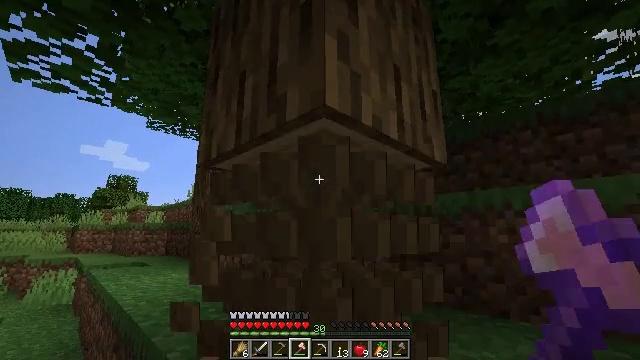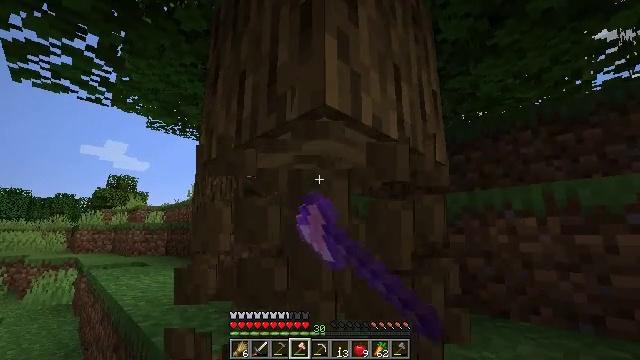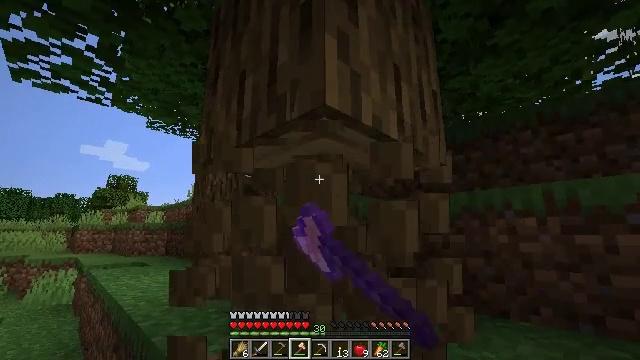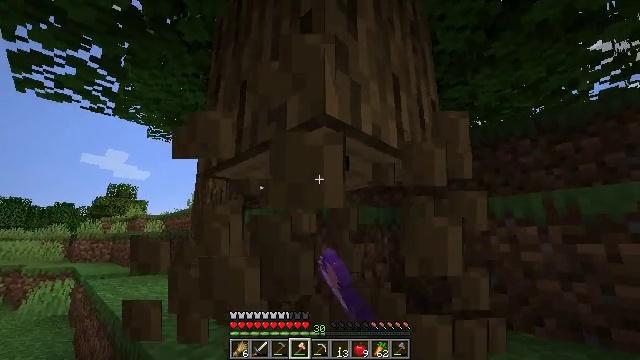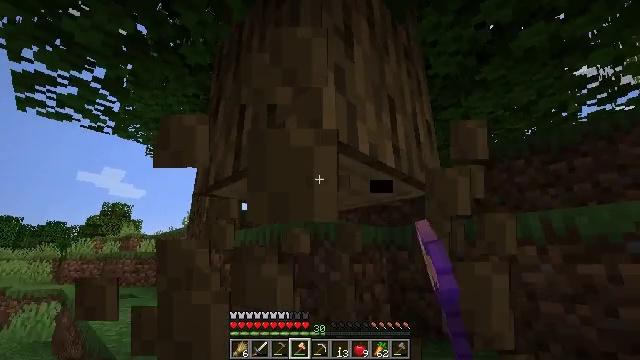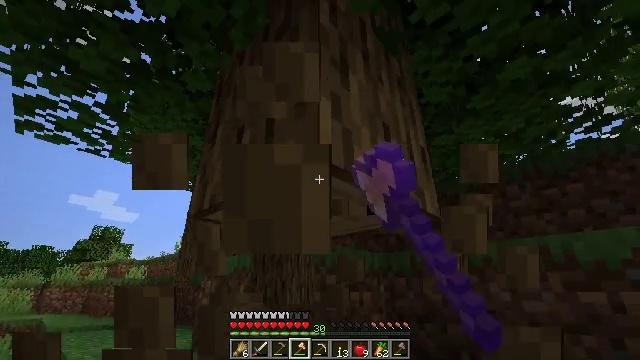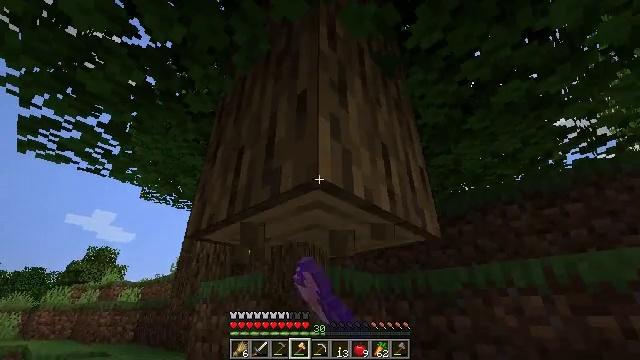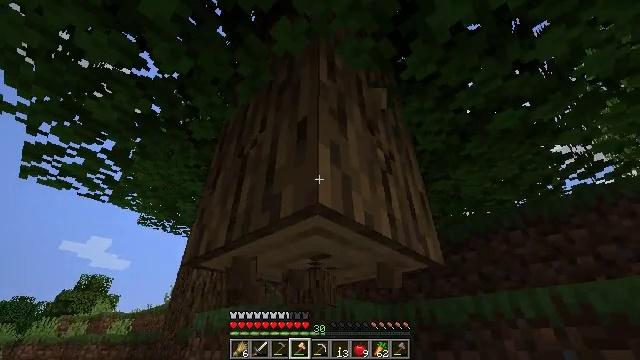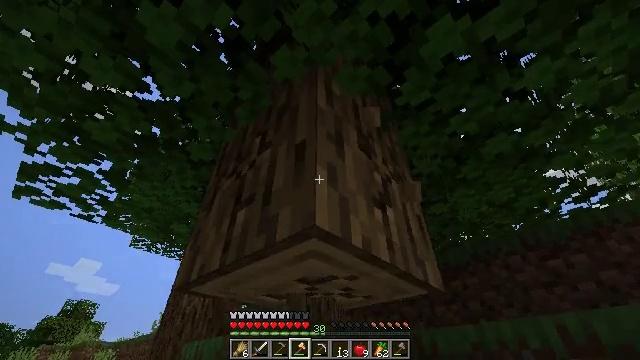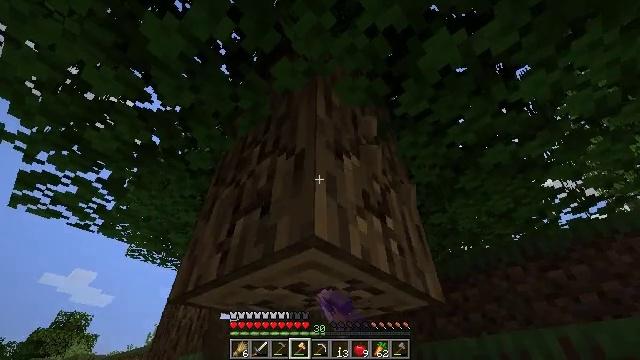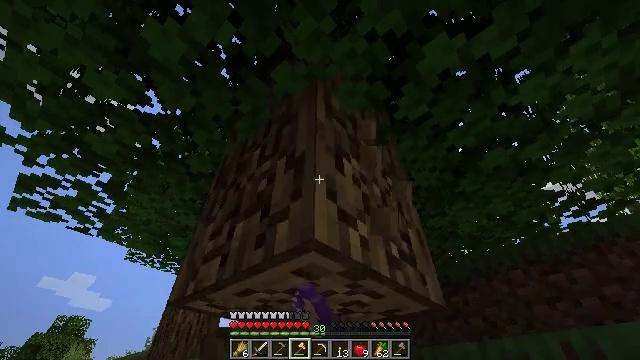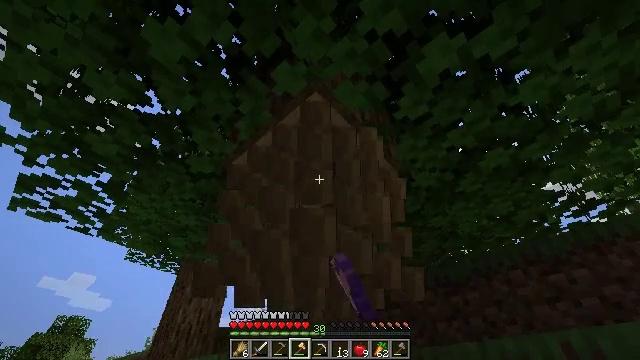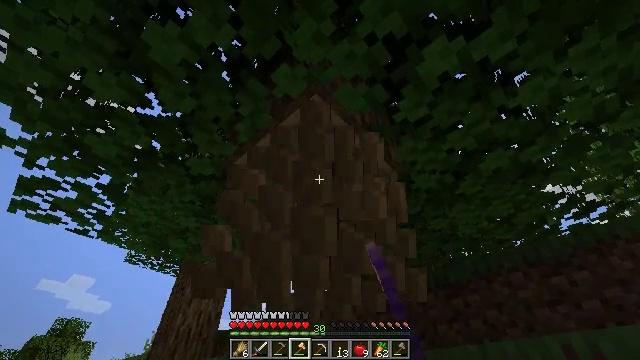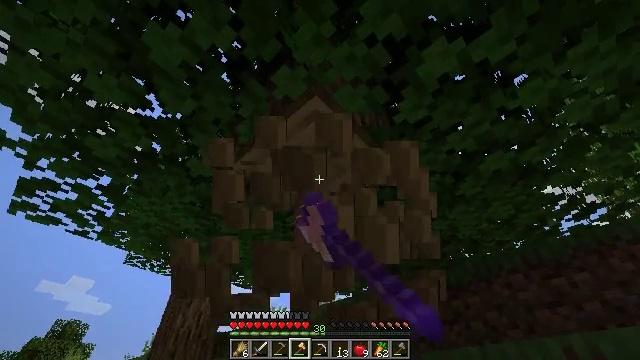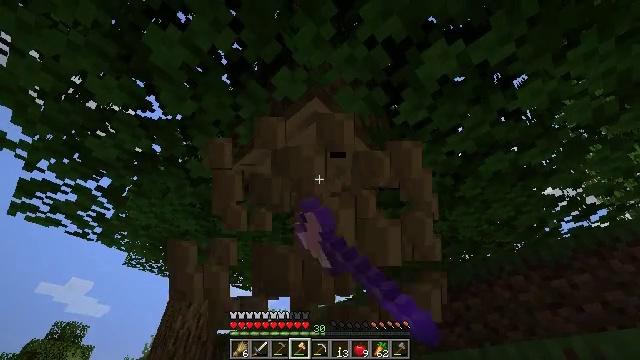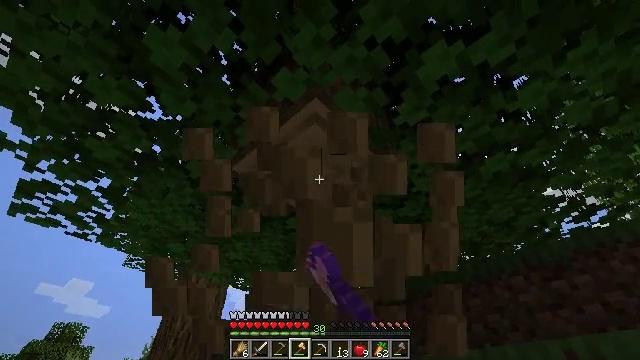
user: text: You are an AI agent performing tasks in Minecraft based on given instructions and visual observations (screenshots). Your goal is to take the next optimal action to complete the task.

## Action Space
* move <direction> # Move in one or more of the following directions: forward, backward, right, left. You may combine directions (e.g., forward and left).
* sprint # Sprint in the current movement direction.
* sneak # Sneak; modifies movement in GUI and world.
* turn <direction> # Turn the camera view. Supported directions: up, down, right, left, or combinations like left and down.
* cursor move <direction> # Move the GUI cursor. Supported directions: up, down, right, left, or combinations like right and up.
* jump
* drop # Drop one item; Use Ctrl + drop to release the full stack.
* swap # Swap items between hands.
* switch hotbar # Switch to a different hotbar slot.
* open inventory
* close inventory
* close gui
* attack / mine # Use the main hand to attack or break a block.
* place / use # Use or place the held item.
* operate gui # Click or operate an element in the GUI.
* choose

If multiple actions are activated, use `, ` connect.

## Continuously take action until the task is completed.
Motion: motion action
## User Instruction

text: Chop down the oak log.
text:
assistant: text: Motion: attack / mine
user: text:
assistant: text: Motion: attack / mine
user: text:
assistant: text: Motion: turn up, attack / mine
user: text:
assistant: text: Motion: turn up, attack / mine
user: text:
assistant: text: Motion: turn up, attack / mine
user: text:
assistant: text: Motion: turn up, attack / mine
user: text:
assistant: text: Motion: turn up, attack / mine
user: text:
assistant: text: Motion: turn up, attack / mine
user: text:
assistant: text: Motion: turn up, attack / mine
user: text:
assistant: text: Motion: attack / mine
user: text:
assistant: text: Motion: attack / mine
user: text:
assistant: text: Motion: attack / mine
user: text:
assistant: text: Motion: attack / mine
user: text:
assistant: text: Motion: attack / mine
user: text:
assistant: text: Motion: attack / mine
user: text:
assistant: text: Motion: attack / mine
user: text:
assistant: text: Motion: turn up, attack / mine
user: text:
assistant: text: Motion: turn up, attack / mine
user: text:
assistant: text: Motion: turn up, attack / mine
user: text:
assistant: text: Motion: turn up, attack / mine
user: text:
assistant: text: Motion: attack / mine
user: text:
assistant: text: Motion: attack / mine
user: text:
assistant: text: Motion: attack / mine
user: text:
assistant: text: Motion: attack / mine
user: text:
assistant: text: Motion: attack / mine
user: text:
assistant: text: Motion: attack / mine
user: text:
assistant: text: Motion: attack / mine
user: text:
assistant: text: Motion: attack / mine
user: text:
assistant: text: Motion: attack / mine
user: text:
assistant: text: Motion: move forward